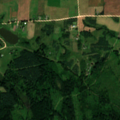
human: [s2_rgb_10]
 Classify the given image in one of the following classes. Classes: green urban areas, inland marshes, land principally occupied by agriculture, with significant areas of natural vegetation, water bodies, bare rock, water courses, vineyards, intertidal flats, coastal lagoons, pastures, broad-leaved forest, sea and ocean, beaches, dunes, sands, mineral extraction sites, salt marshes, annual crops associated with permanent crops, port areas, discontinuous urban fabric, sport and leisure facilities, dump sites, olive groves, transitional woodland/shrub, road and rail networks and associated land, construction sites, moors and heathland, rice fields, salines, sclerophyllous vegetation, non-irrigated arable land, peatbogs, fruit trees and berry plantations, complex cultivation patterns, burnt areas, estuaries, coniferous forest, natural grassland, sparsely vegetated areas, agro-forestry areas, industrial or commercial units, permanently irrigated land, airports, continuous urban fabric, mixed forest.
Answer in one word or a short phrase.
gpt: complex cultivation patterns, land principally occupied by agriculture, with significant areas of natural vegetation, coniferous forest, mixed forest, transitional woodland/shrub